Field crop: maize
Growth stage: 1
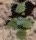
Species: chenopodium